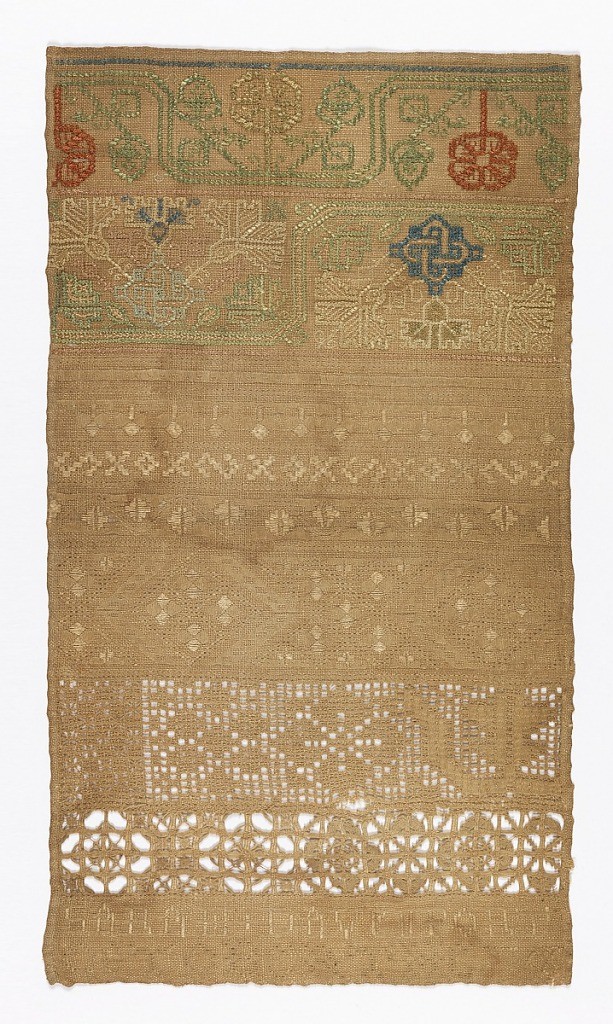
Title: Sampler
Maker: Sarah Davenport, English
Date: October 7, 1681
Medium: silk and linen embroidery on linen foundation Technique: embroidered in eyelet, satin, back, double running, cross, montenegrin, four-sided, and overcasting stitches, with two bands of withdrawn element work with needlemade fillings, looping, wrapping, and interlacing, on plain weave foundation.
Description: Bands of pattern in polychrome, white and withdrawn element work.